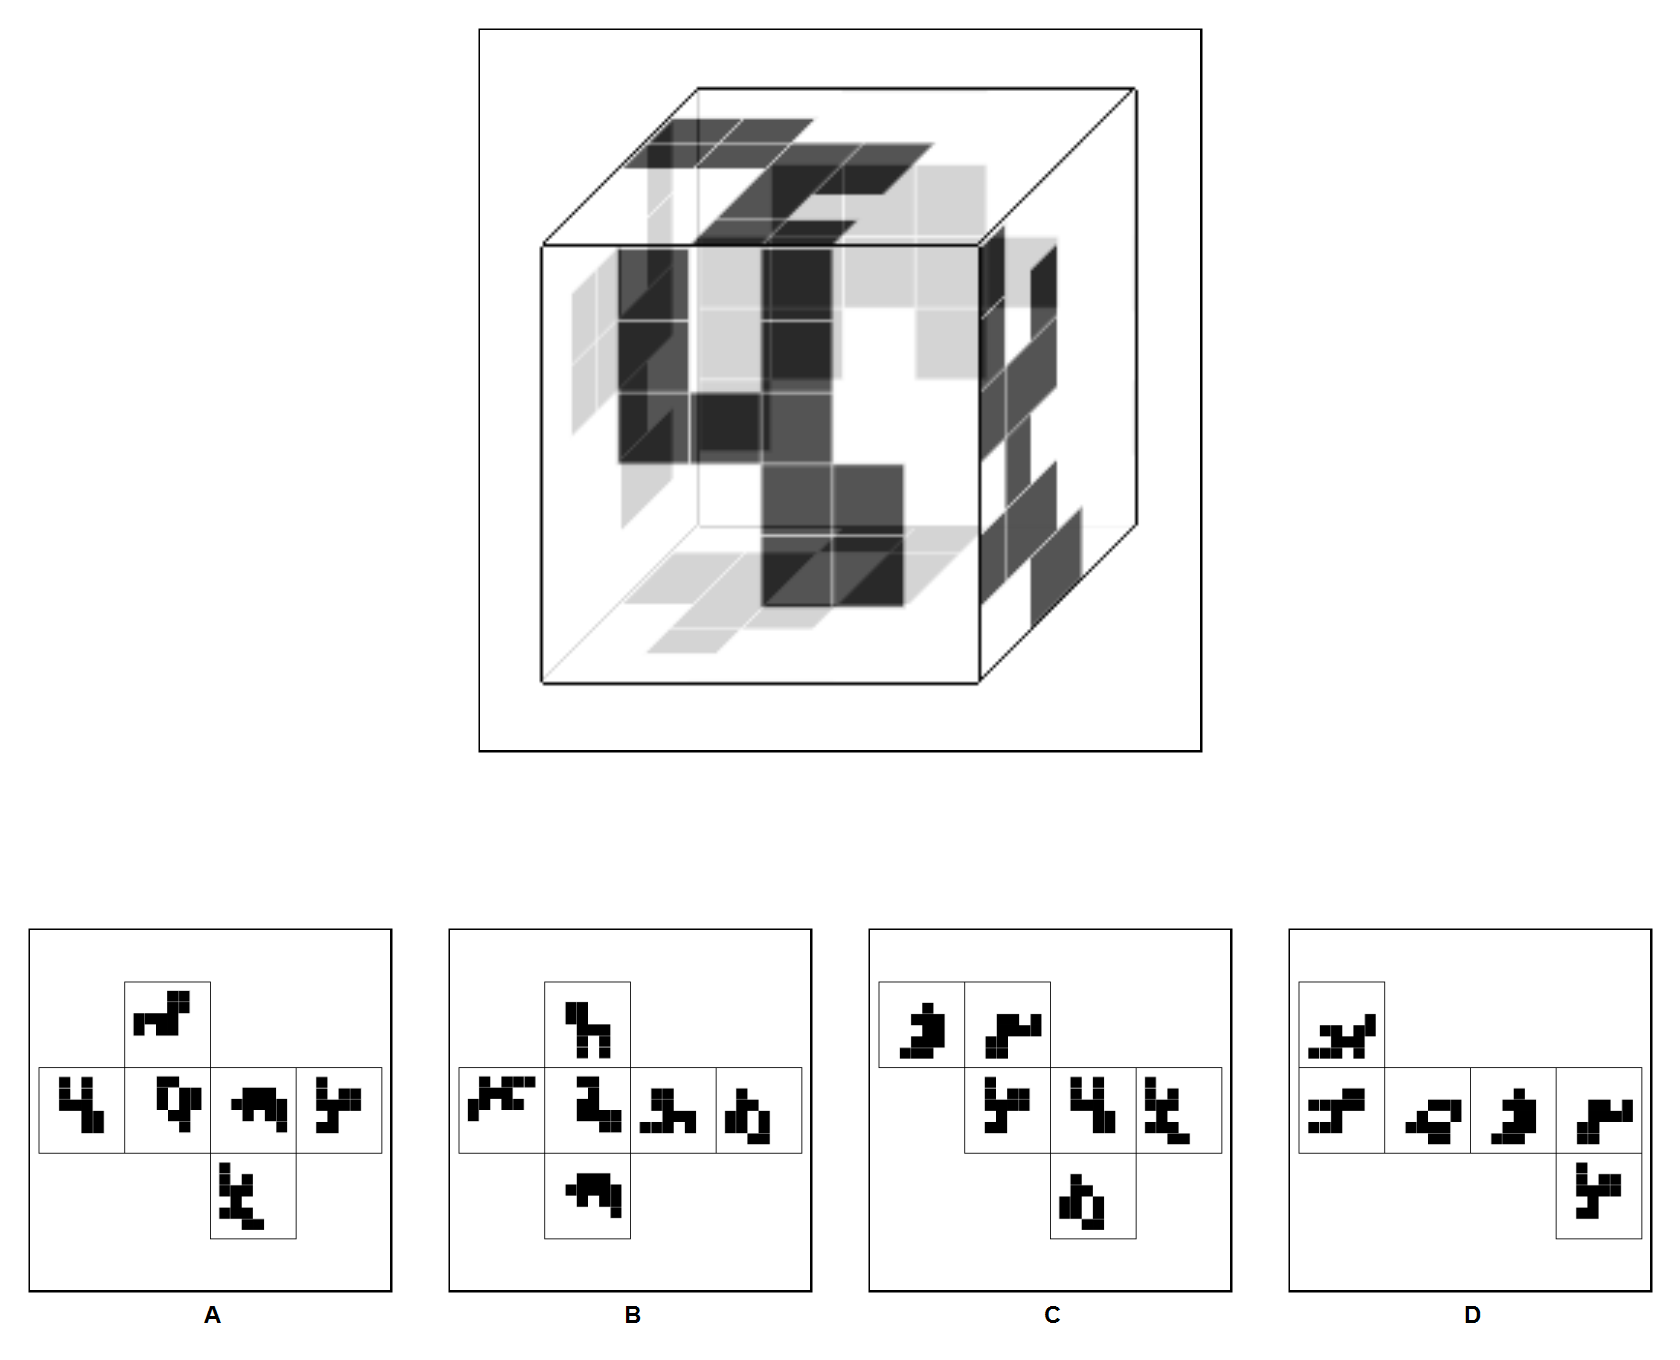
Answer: A